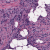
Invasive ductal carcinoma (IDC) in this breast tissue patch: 1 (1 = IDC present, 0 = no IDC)